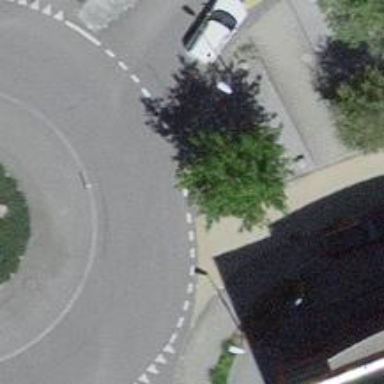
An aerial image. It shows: Roundabout on residential road with asphalt surface.